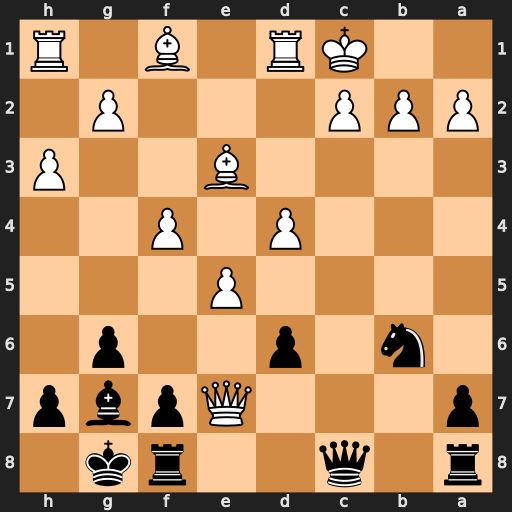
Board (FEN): r1q2rk1/p3Qpbp/1n1p2p1/4P3/3P1P2/4B2P/PPP3P1/2KR1B1R
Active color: b
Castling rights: -
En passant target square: -
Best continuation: Nd5 Qxd6 Nxe3